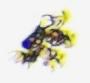
Label: Detritus